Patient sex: M
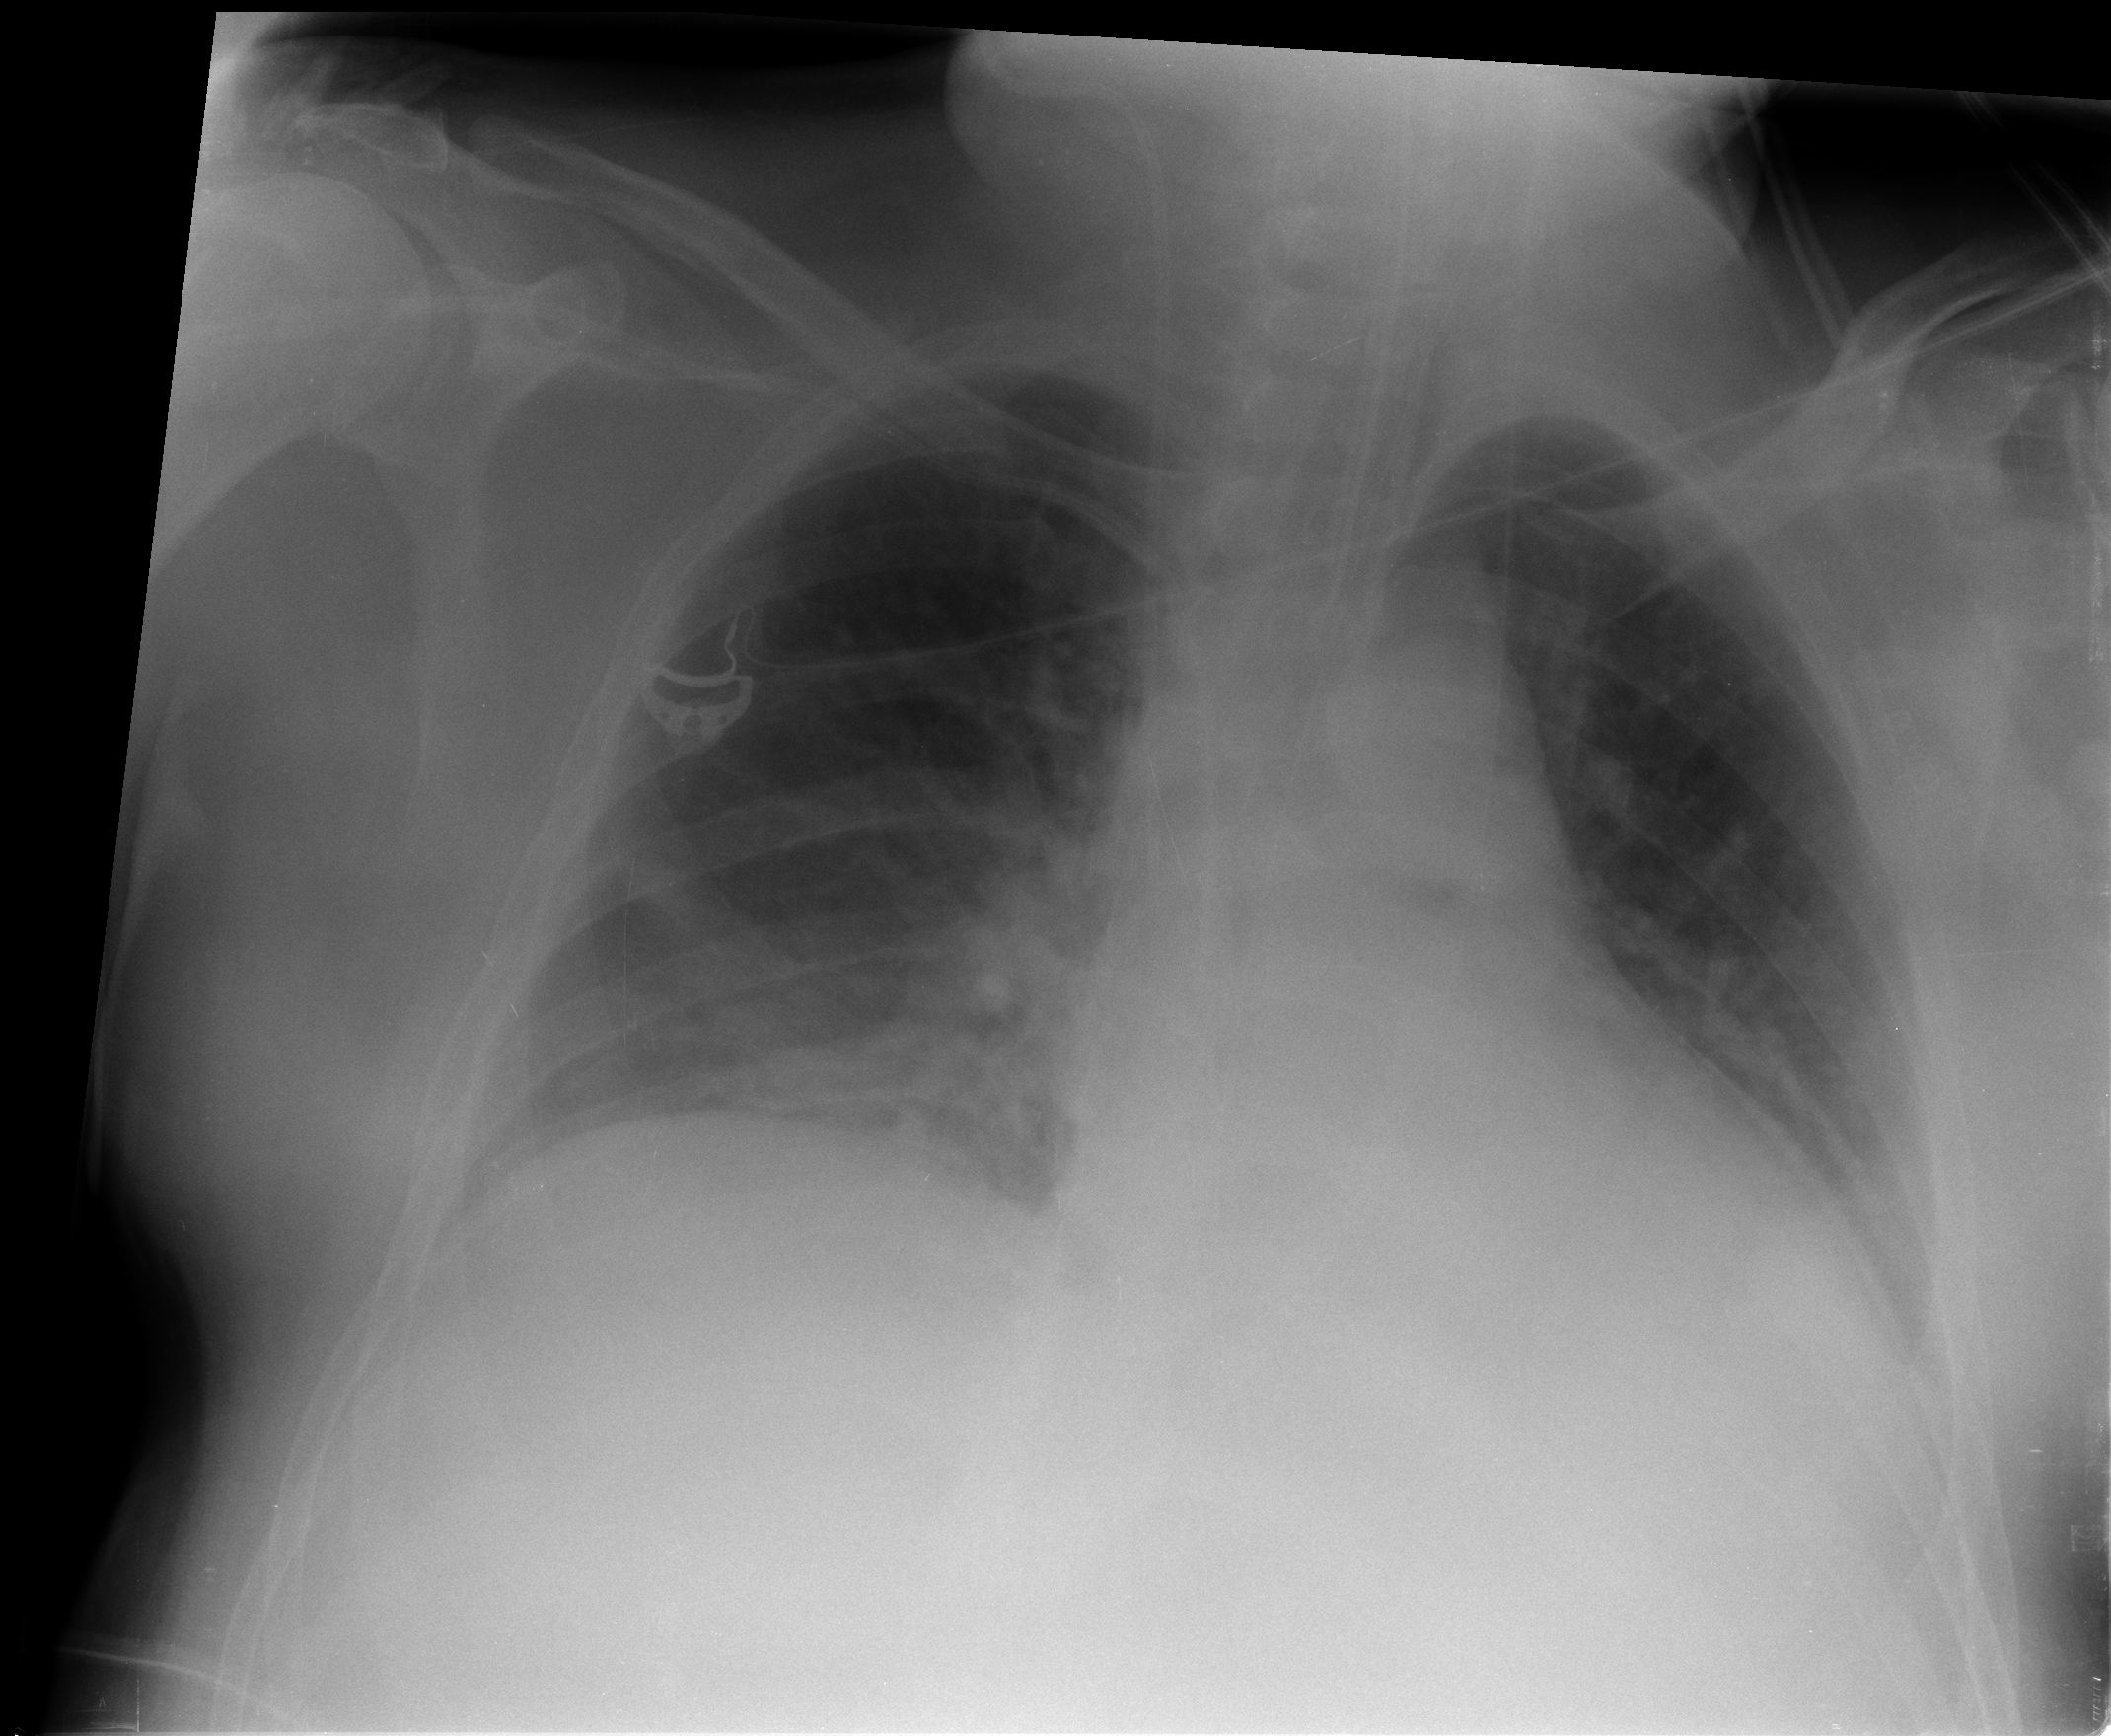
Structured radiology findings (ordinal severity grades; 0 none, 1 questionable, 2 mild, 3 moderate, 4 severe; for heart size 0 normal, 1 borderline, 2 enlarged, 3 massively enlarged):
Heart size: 0
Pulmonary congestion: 0
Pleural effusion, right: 1
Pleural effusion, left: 2
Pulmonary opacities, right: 2
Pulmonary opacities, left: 1
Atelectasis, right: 2
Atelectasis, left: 2